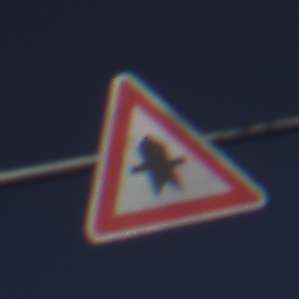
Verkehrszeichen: Vorfahrt
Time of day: MorningAfternoon
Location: Outdoor (Nature)
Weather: PartlyCloudy
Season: NotSpecified
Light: Natural